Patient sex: M
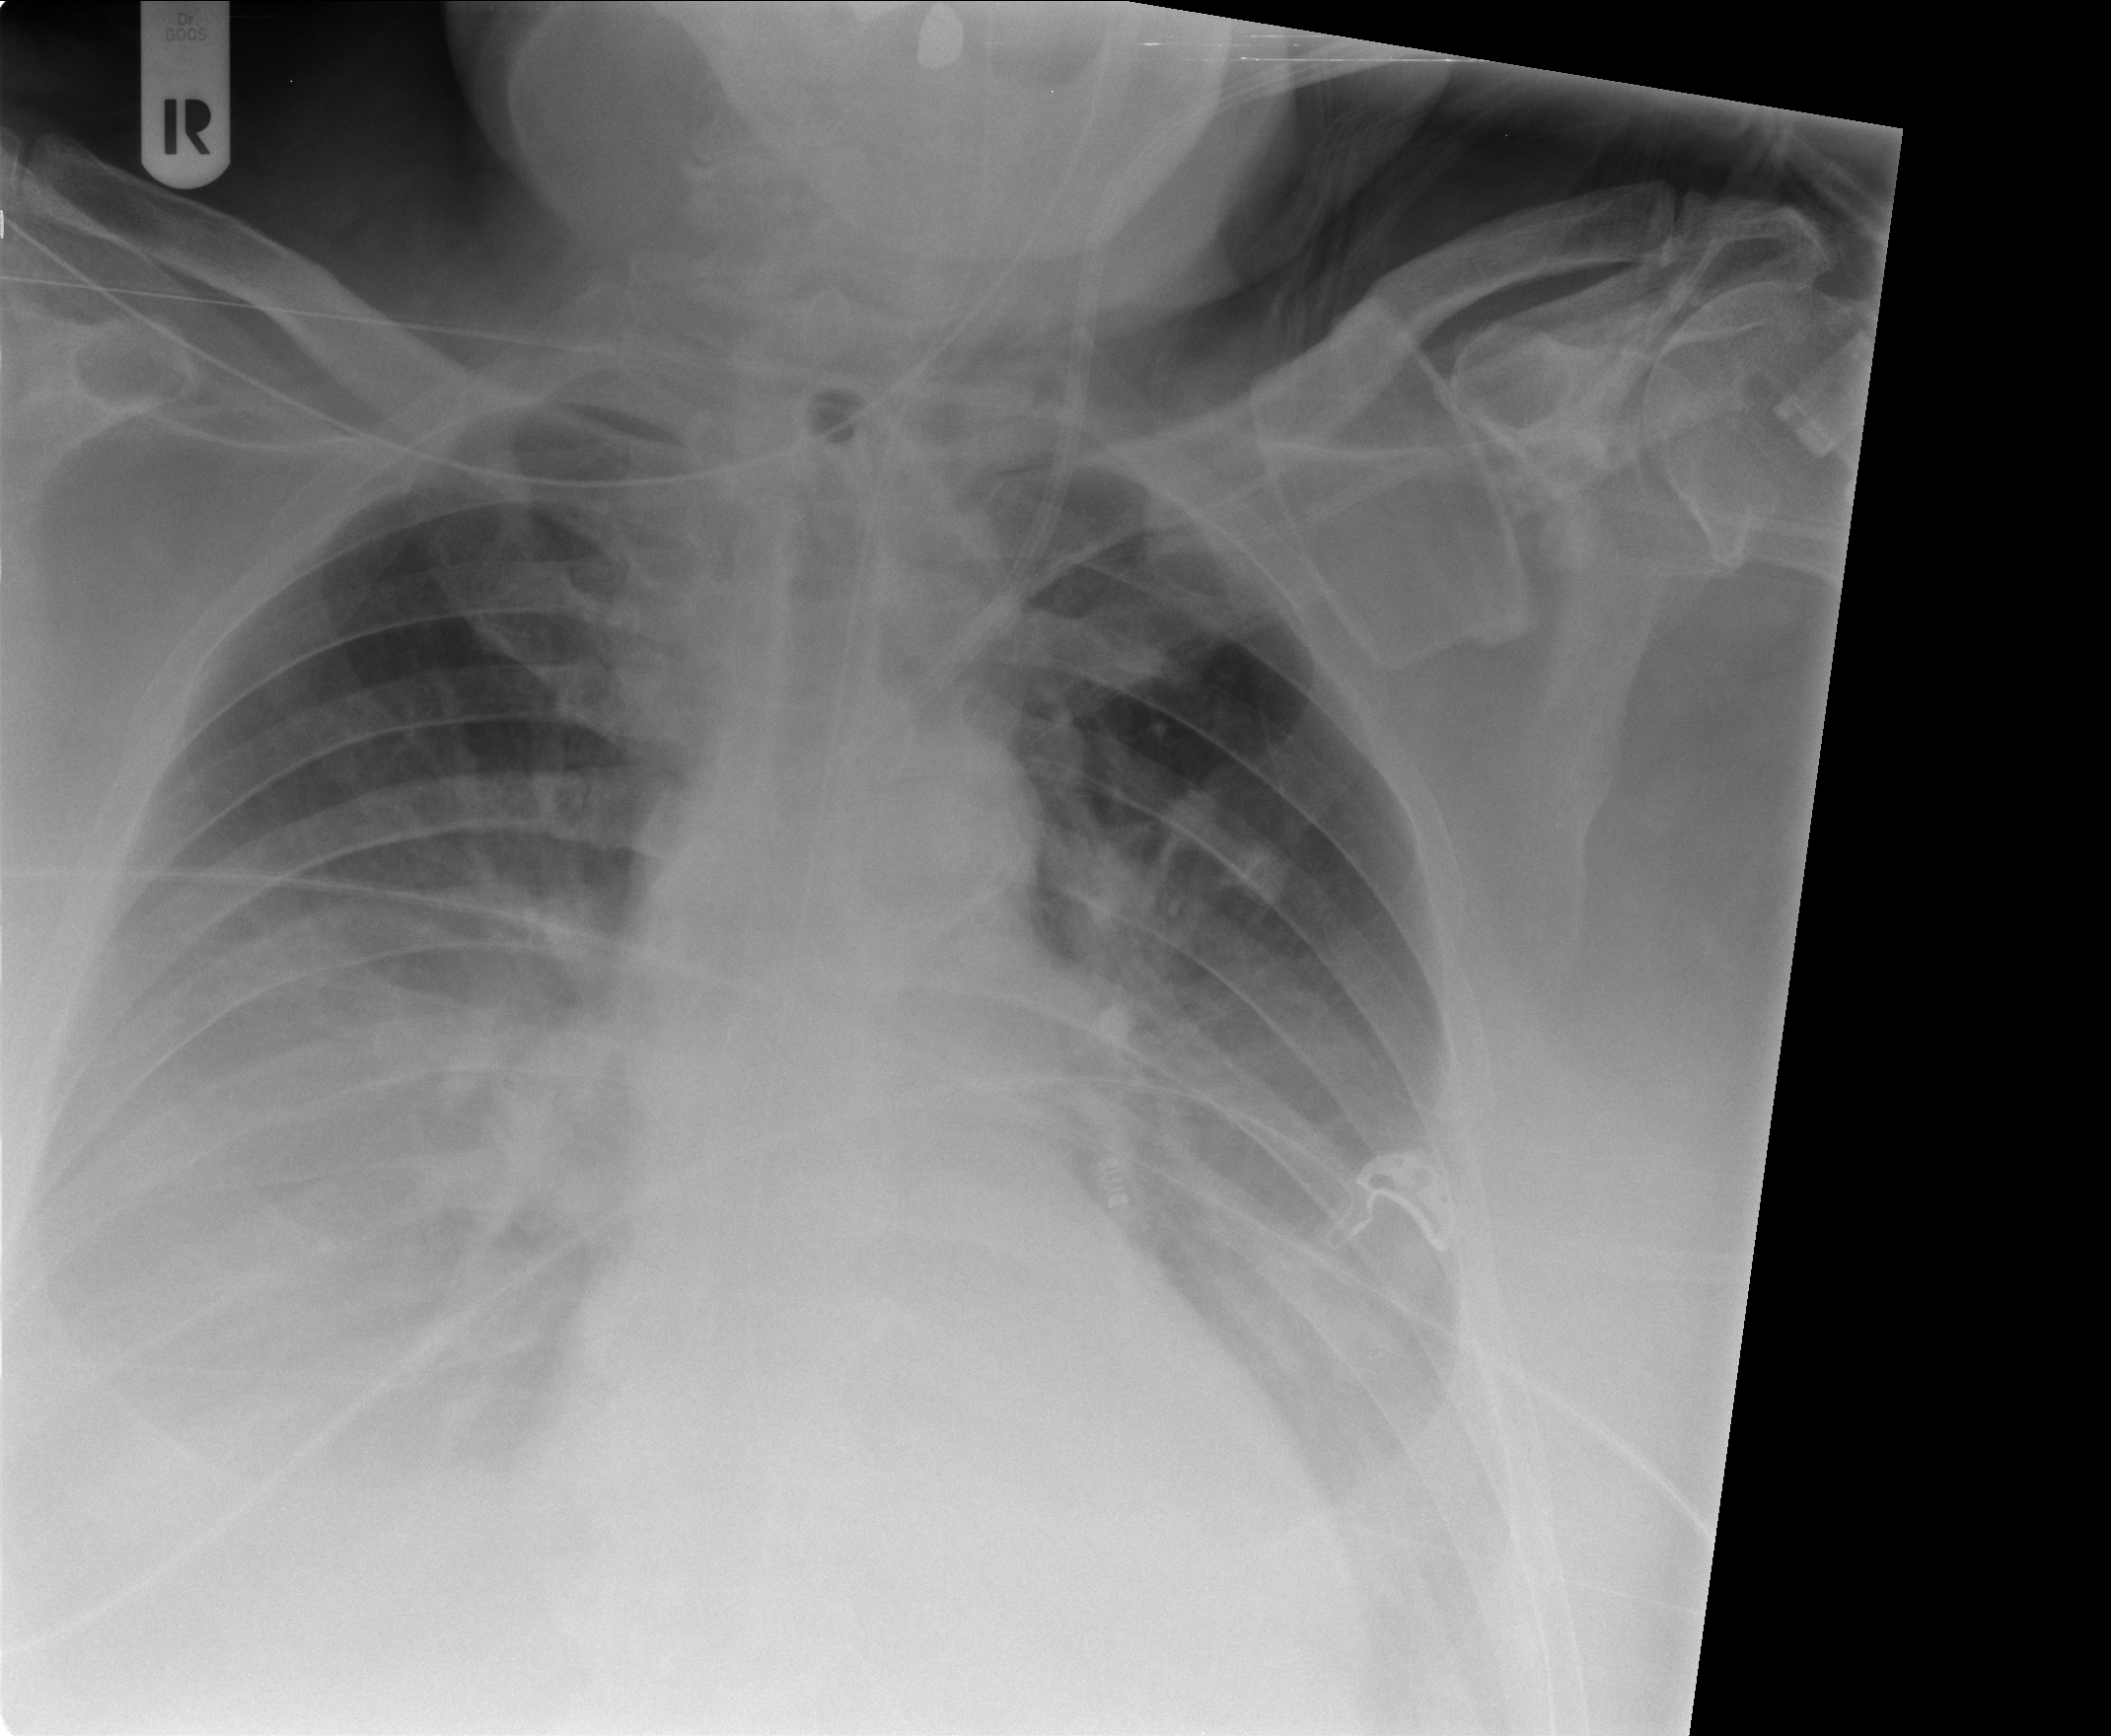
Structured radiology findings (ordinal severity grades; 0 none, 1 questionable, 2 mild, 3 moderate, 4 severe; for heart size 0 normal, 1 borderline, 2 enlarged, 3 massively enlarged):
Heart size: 2
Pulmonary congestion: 2
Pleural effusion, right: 3
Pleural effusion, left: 3
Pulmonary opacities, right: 0
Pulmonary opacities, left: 0
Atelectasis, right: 3
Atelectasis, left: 3